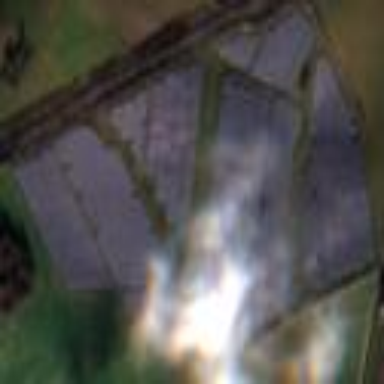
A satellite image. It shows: Solar power plant.